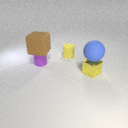
small yellow metal cube in front of small yellow rubber cylinder